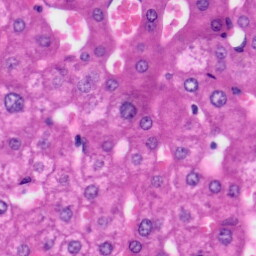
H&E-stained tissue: Liver